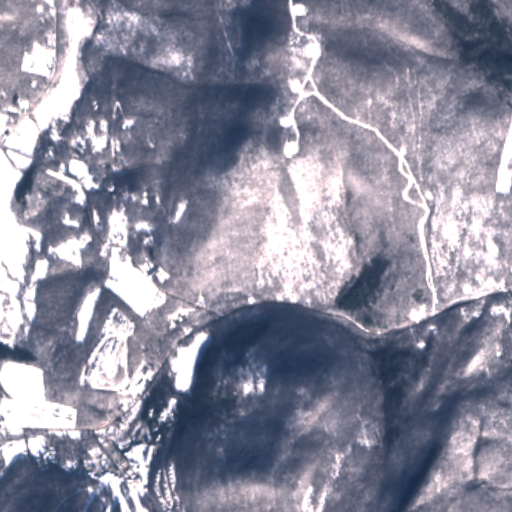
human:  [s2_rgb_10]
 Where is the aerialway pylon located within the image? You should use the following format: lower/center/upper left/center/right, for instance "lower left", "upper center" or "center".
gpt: The aerialway pylon is located in the lower left of the image.
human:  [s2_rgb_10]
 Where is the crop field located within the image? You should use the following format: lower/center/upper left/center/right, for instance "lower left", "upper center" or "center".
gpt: The crop field is located in the lower left of the image.
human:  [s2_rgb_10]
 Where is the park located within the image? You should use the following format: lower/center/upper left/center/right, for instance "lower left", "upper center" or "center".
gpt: The park is located in the upper left of the image.
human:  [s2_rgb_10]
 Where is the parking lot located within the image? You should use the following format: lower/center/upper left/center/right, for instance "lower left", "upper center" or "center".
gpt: The parking lot is located in the lower left of the image.
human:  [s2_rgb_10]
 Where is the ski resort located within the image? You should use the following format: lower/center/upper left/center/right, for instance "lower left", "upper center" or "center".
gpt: The ski resort is located in the lower left of the image.
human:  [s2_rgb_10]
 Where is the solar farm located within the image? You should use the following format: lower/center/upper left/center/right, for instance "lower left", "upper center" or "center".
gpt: The solar farm is located in the lower center of the image.
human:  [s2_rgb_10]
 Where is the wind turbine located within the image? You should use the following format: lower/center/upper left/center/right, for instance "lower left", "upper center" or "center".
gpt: The wind turbine is located in the upper center of the image.
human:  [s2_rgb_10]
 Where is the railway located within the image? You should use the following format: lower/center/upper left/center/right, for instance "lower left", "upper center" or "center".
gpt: The railway is located in the lower left of the image.
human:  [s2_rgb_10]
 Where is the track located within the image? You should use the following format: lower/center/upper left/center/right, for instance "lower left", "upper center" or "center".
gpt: There is no track in the image.